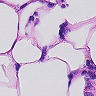
Metastatic tissue present: no